Interaction volume radius: 5 \u00c5
Interaction volume height: 15 \u00c5
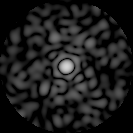
Disorder parameter: 0.8217